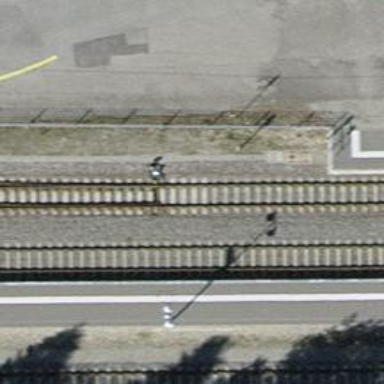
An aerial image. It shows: Railway switch.